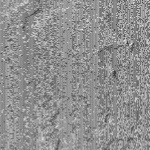
Label: no_change